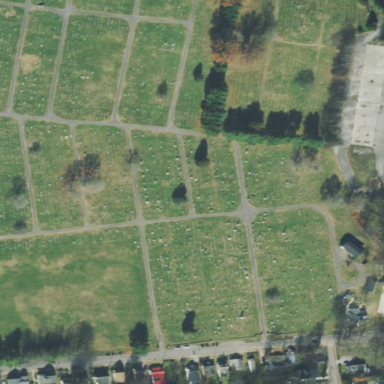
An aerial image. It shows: Cemetery.